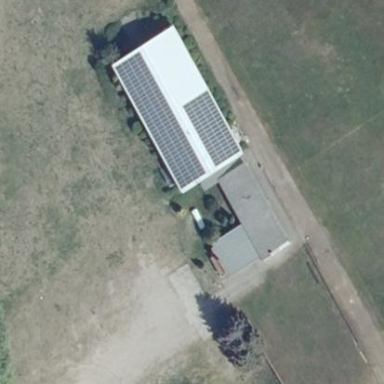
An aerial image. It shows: Building equipped with small solar photovoltaic panel for generating electricity.